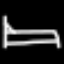
Label: bed